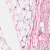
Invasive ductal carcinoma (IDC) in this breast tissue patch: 0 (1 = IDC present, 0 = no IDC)